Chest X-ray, AP view. Patient: 56 years old, sex F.
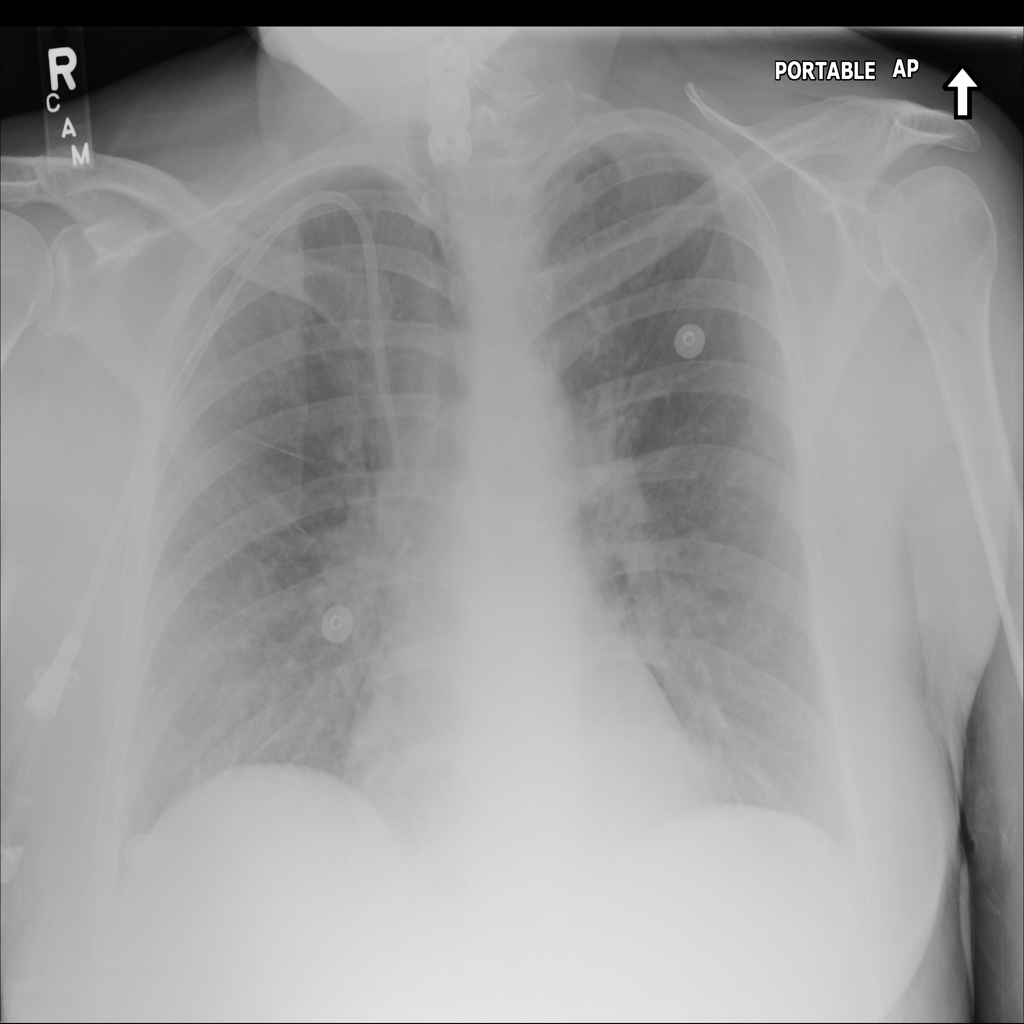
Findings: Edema